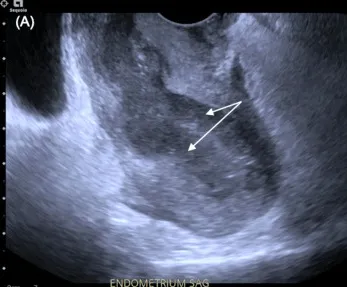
Transvaginal ultrasound, sagittal view of the uterus. . (A) Transvaginal ultrasound demonstrates an 8-cm retroflexed uterus with increased thickness of the sub-endometrial hypoechoic halo (arrows).
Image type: radiology (ultrasound)